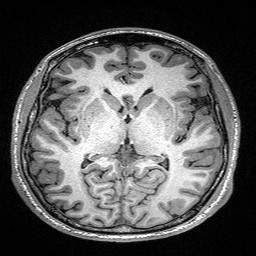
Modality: T1w
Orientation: coronal
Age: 24
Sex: male
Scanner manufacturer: siemens
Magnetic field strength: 3 T
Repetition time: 2.4 s
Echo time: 0.03 s